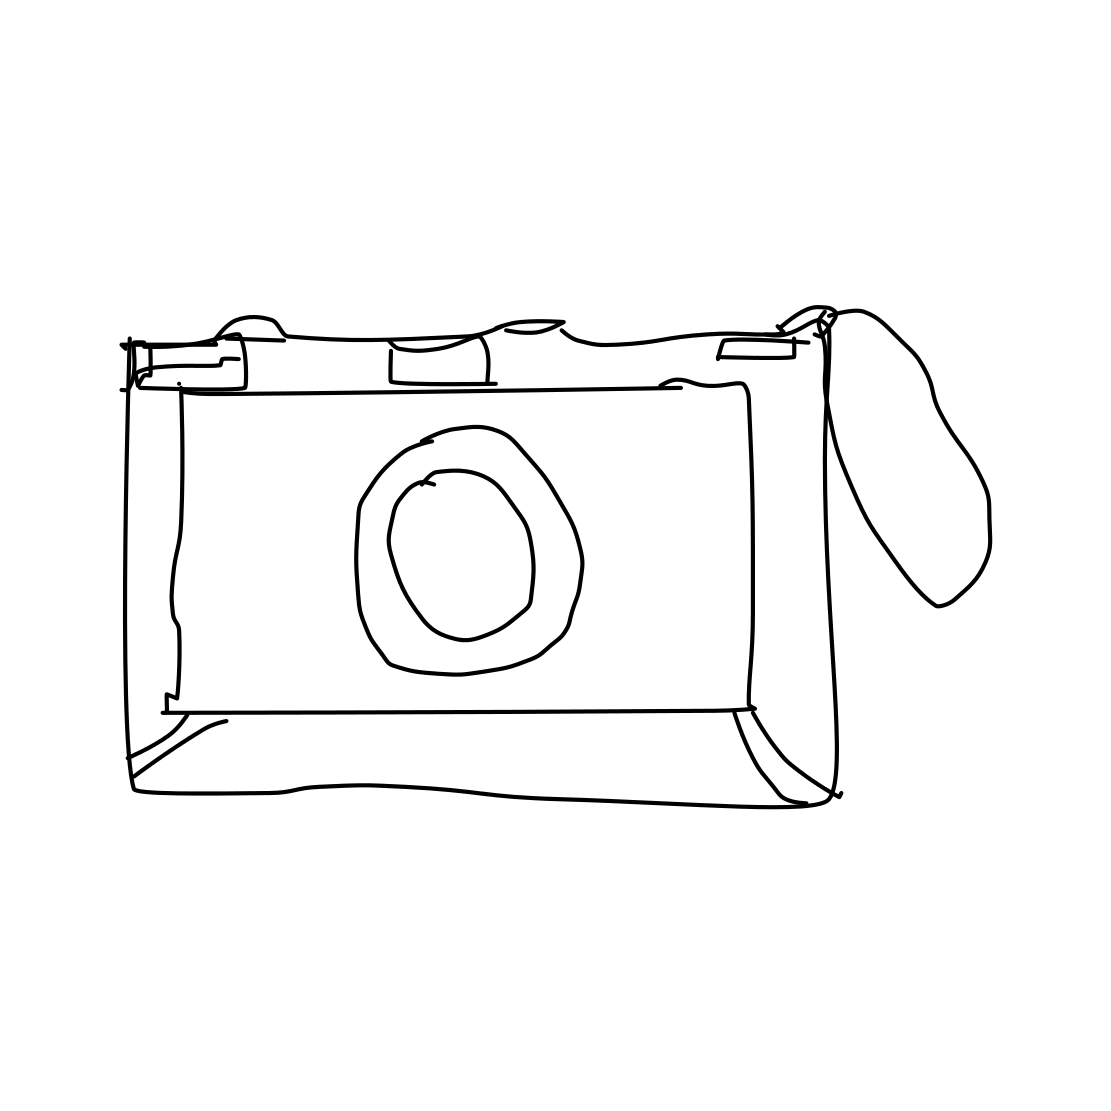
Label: camera